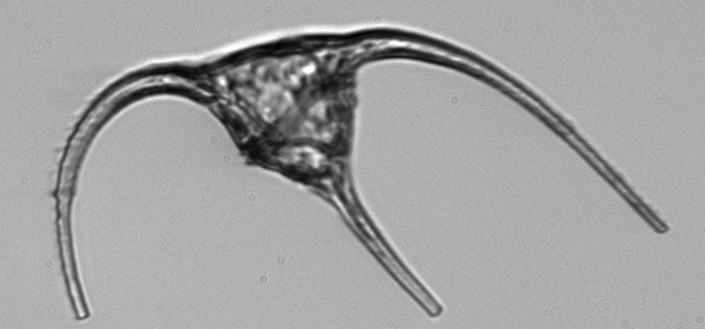
Label: Tripos